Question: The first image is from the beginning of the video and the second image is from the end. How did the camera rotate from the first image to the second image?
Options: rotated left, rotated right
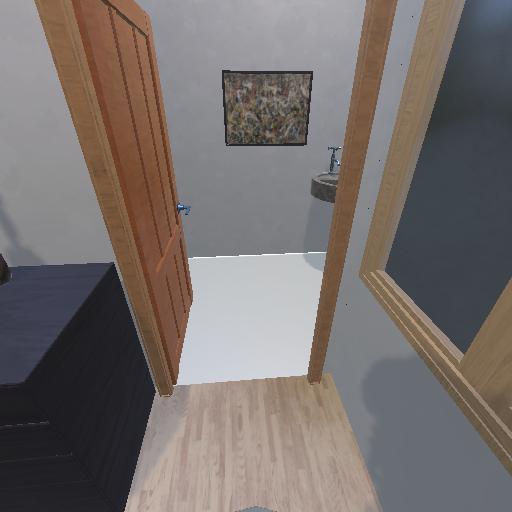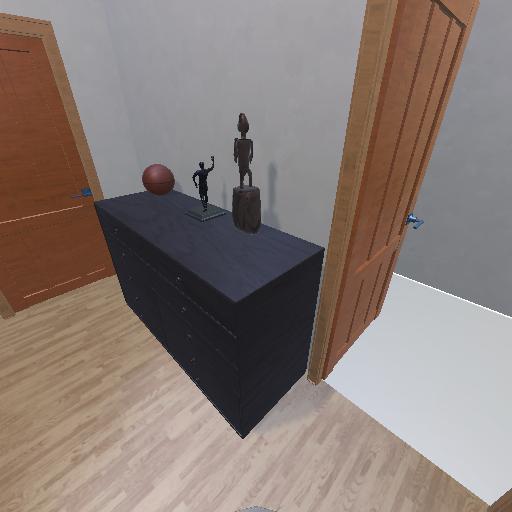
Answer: rotated left